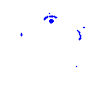
Particle: proton